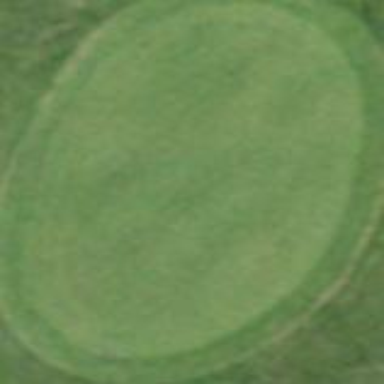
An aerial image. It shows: Picturesque green golfing area with grass land use.